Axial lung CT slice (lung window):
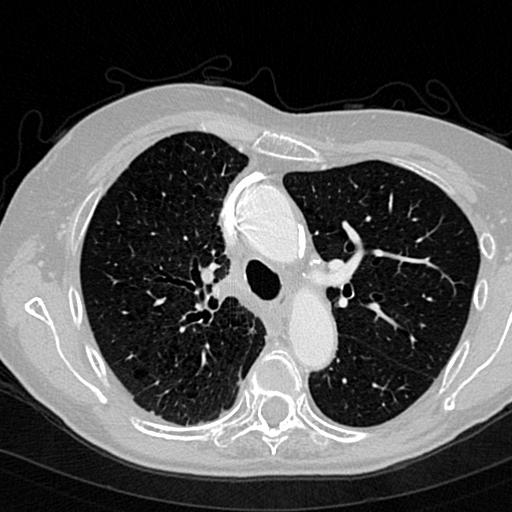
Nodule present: no